Question: I have been using nagios + pnp4nagios for a while and am happy with the images rrdtool creates. My current task is to create a panel that has some statistics generated by nagios and after a while the statistics change. I'm looking for something like that:
But also able to switch screens automatically. I do know that I can make a timed javascript function that switches the layout after a determined time, but I also want to add effects and other stuff to the picture. Any good javascript library that has it?
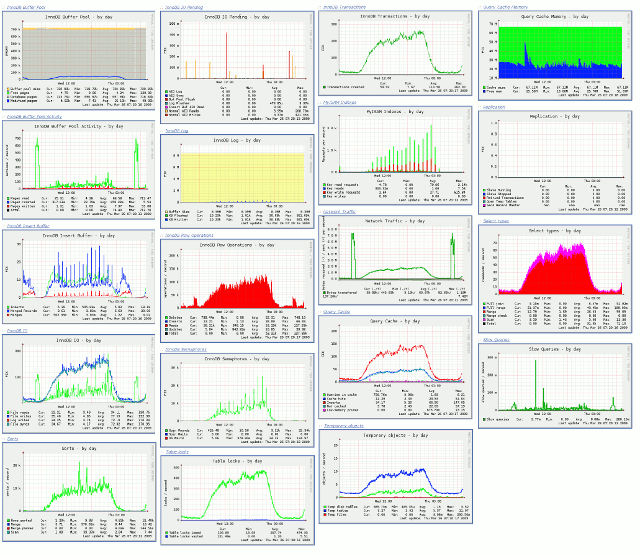
Answer: such effects can be achieved easily with most javascript libraries. I like jQuery quite well. See the examples in <URL> for inspiration